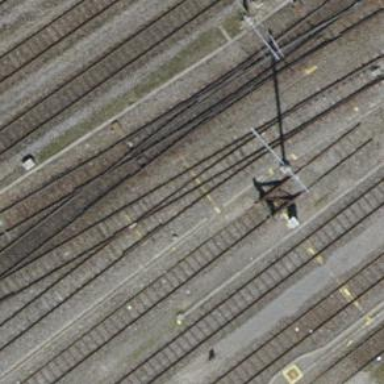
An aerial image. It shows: Railway buffer stop.